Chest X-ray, PA view. Patient: 40 years old, sex F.
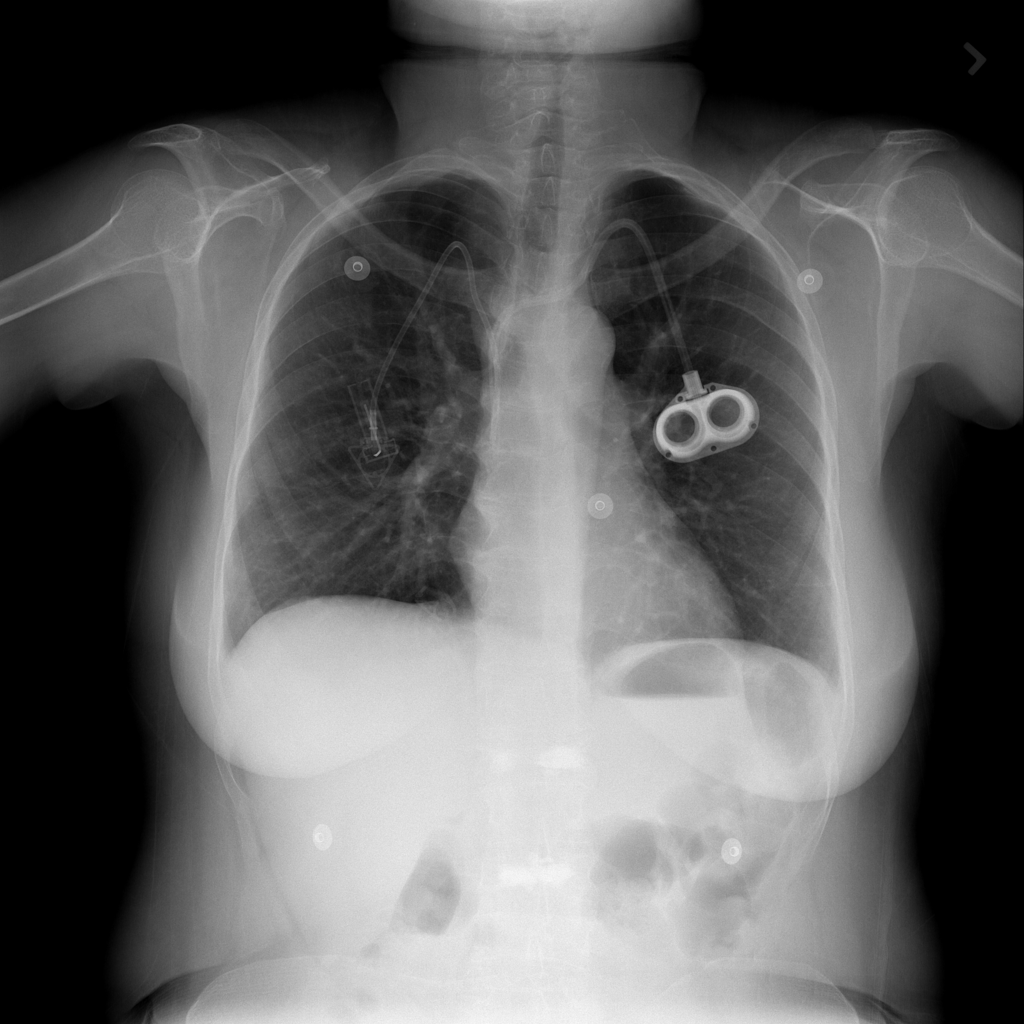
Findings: No Finding